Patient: sex M, age 53
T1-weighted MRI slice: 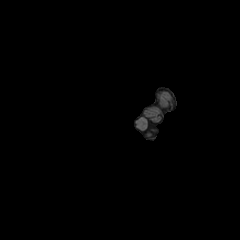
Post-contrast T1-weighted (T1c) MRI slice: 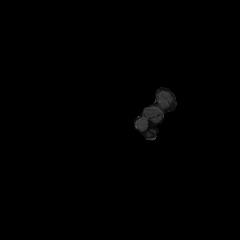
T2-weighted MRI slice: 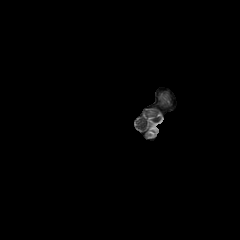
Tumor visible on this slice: no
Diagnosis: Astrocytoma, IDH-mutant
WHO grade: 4